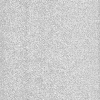
Atmospheric dust classification: dusty